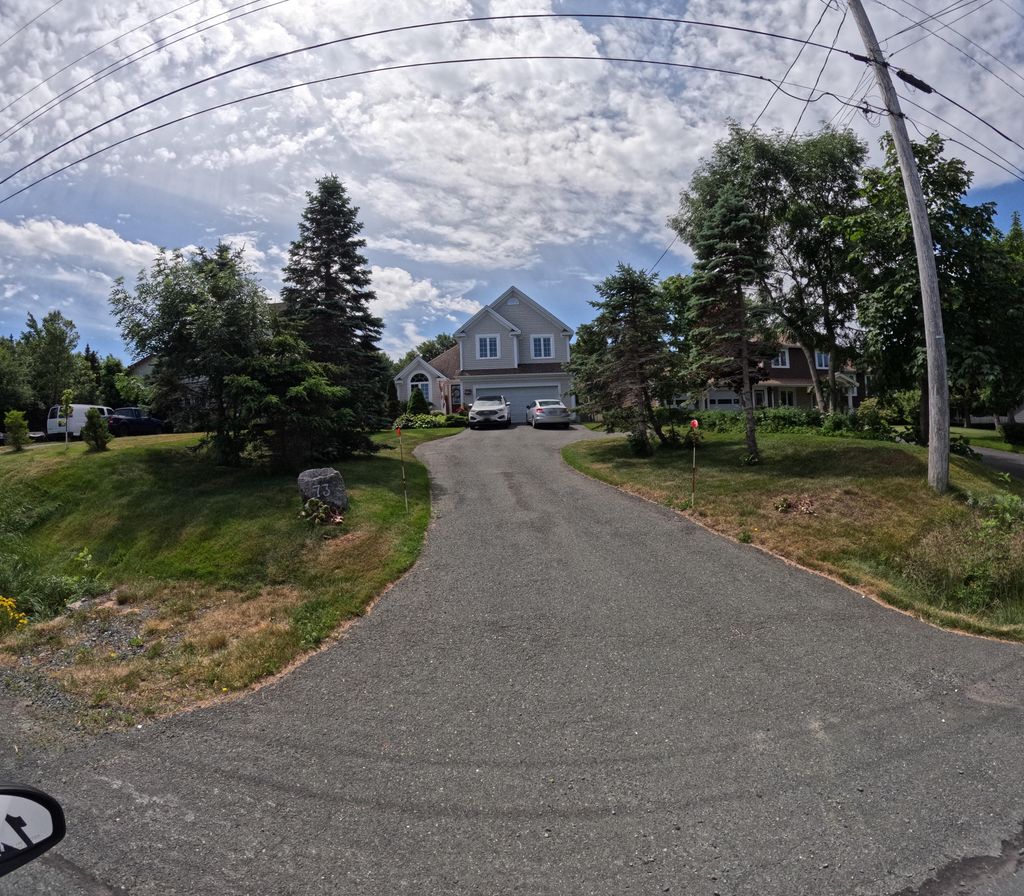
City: st_johns